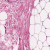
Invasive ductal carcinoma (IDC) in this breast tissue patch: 0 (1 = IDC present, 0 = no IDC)